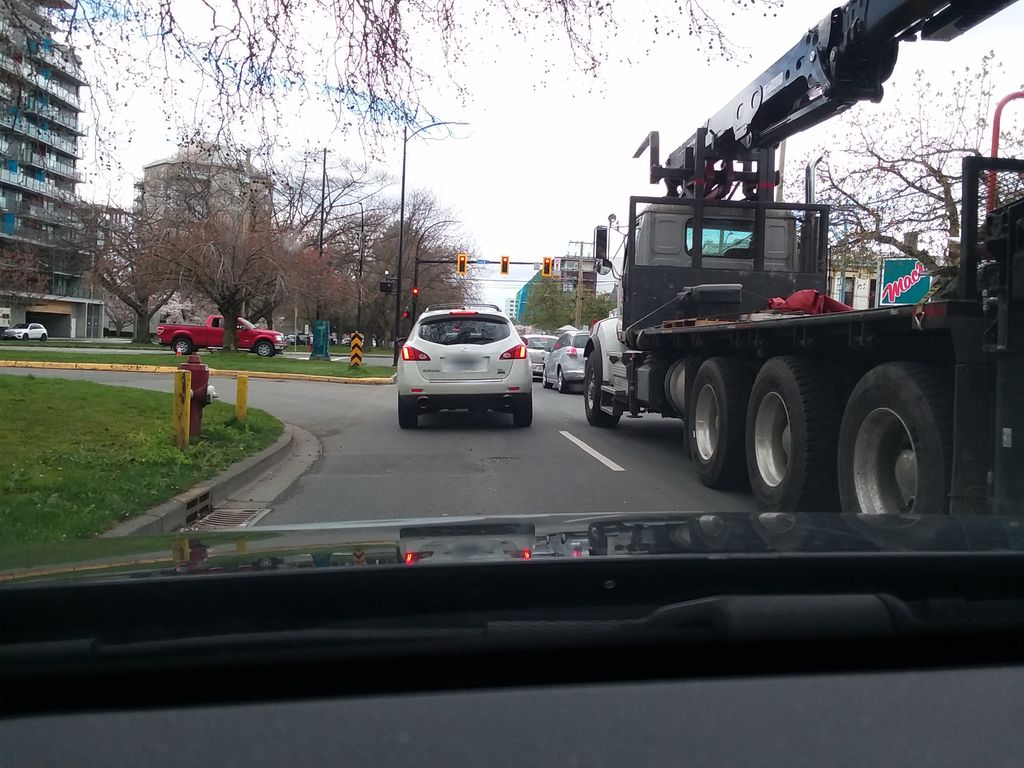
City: victoria